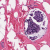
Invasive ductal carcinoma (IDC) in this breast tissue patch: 0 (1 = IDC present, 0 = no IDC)